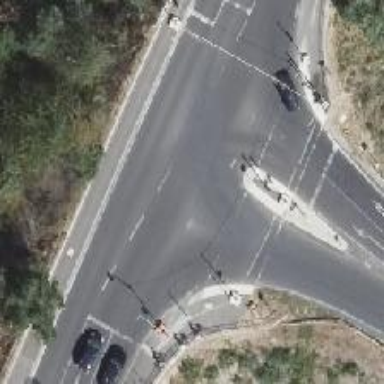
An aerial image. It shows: Crossing with traffic signals and central island.